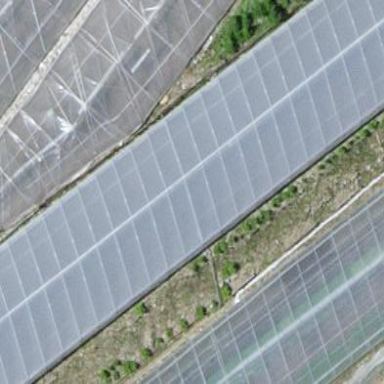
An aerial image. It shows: Greenhouse.